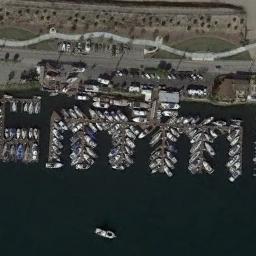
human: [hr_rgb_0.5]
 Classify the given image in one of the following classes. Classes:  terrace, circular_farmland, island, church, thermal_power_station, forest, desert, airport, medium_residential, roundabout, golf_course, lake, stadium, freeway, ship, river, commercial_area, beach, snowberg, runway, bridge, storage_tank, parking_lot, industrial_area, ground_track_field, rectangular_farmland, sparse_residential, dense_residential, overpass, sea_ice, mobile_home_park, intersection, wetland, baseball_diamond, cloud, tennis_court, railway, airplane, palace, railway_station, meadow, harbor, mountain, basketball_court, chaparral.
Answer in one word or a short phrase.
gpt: harbor